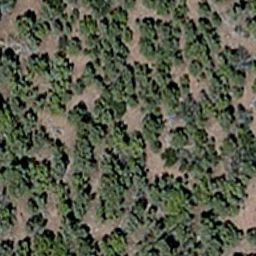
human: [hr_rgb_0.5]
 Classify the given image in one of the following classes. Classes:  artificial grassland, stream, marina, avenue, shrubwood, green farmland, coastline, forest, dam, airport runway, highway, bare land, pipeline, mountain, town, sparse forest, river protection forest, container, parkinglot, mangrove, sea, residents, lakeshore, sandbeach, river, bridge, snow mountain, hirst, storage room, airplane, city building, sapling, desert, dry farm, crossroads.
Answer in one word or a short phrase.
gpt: sparse forest